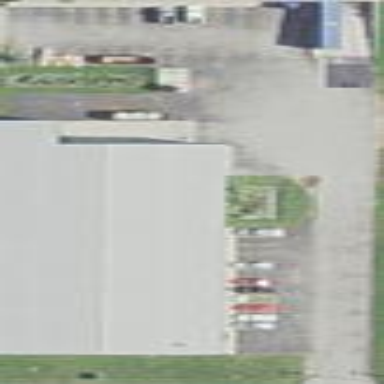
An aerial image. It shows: Parking area.